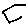
Label: hexagon